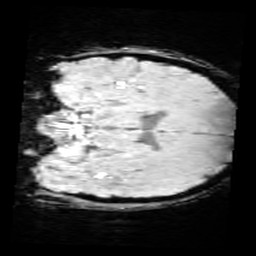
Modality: SWI
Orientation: coronal
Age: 12
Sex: male
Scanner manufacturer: siemens
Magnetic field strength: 3 T
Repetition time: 0.027 s
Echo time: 0.02 s